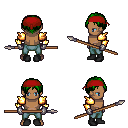
a pixel art fantasy rpg character, male body template, human, dark skin, gold arm armor, teal pants, green parted hairstyle, red bandana, metal gloves, black shoes, spear, four views (front, back, left, right), 2x2 character sprite sheet, small pixel art, hard edges, no anti-aliasing